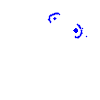
Particle: electron